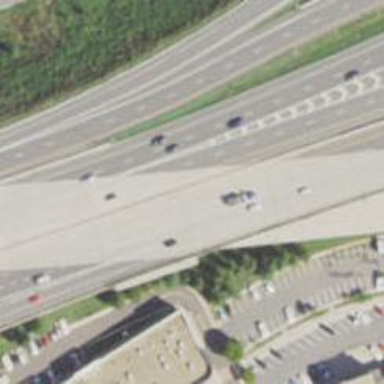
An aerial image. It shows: Bridge over trunk highway expressway.